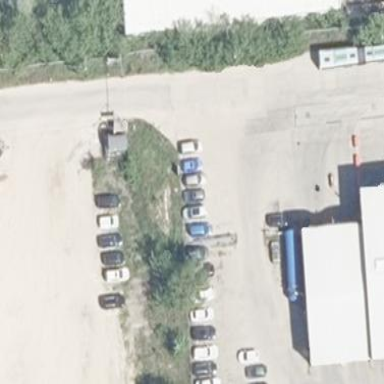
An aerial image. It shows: Parking area with asphalt surface.